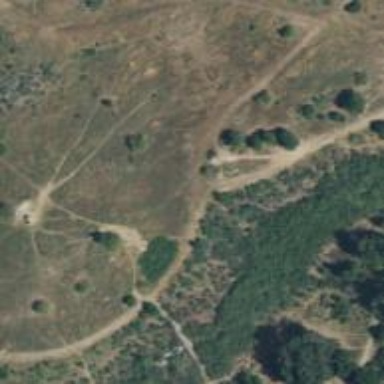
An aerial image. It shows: Disc golf tee.